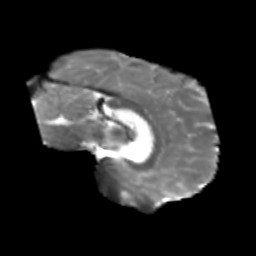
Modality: T2w
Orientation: sagittal
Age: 26
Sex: male
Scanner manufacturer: siemens
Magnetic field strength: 3 T
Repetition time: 1.8 s
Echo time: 0.07 s